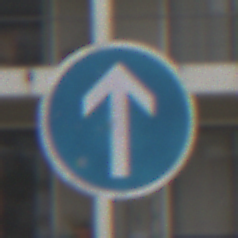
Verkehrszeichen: VorgeschriebeneFahrtrichtungGeradeaus
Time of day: Midday
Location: Outdoor (Urban)
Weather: Overcast
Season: NotSpecified
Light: Natural